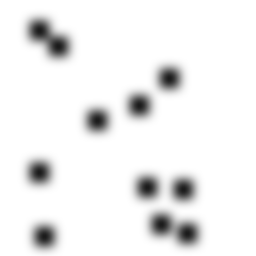
Squares: 11
Triangles: 0
Stars: 0
Total shapes: 11